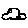
Label: car